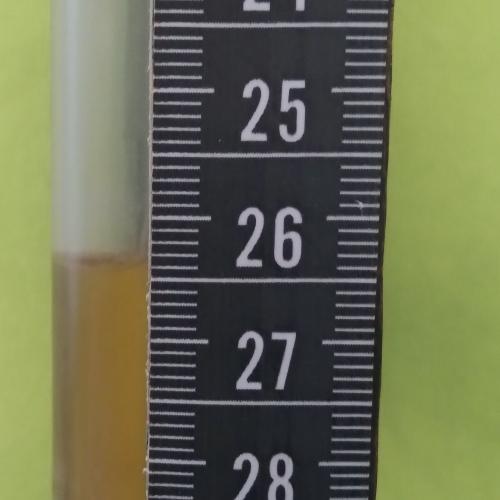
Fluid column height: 26.3 cm